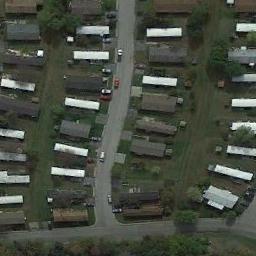
Label: residential